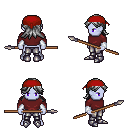
a pixel art fantasy rpg character, male body template, dark elf, purple skin, maroon long-sleeve shirt, metal pants, gray loose hair, red bandana, white cloth bracers, metal boots, spear, four views (front, back, left, right), 2x2 character sprite sheet, small pixel art, hard edges, no anti-aliasing